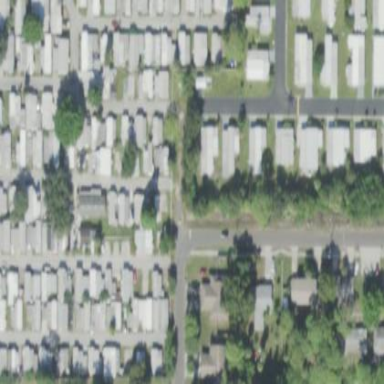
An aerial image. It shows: Residential area known as trailer park.